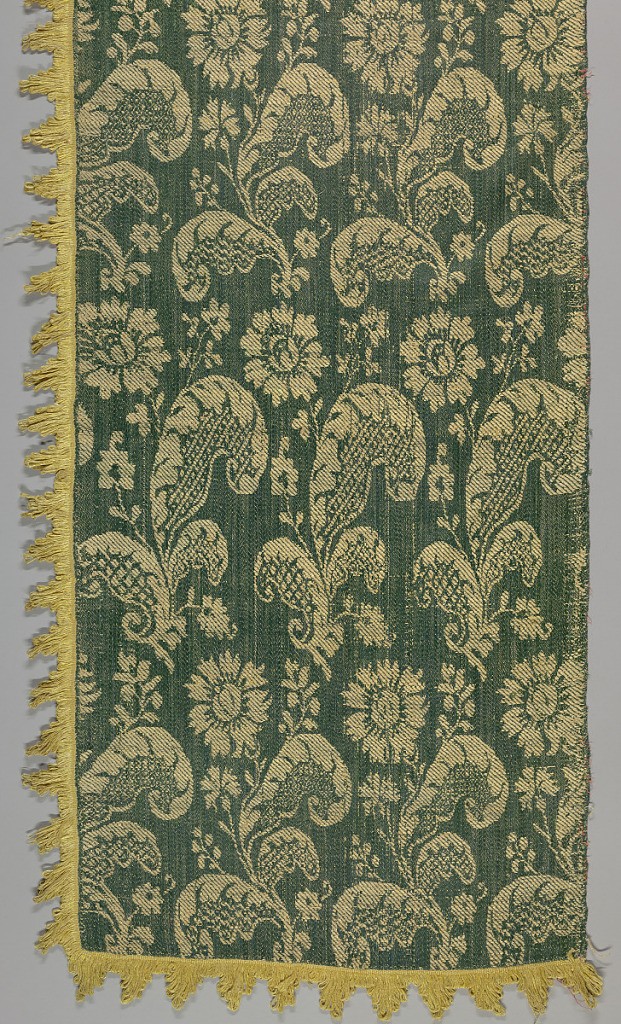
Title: Fragment
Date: late 17th century
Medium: silk Technique: damassé (5-harness satin, interruption of 2, warp-faced for background plus 4/1 twill, weft-faced for pattern)
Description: Allover pattern in yellow and green of two types of long curved flowering plants: one type in one row, the other in the next row in offset alignment. Yellow silk woven weft-loop fringe attached to top, bottom and one side.